Question: I have a collectionView and I have two problems. First, the scrolling is too laggy. My collectionView receives the data from an API in url and look like this:

This is my code:
'''
extension ViewController: UICollectionViewDelegate, UICollectionViewDataSource {
func collectionView(_ collectionView: UICollectionView, numberOfItemsInSection section: Int) -> Int {
if imageUrl.count >= 4 {
activity.stopAnimating()
activity.isHidden = true
}else{
DispatchQueue.main.async {
self.myCollectionView.reloadData()
}
}
return imageUrl.count
}
func collectionView(_ collectionView: UICollectionView, cellForItemAt indexPath: IndexPath) -> UICollectionViewCell {
let cell = myCollectionView.dequeueReusableCell(withReuseIdentifier: "myViewCell", for: indexPath) as! myViewCell
if let url = NSURL(string: imageUrl[indexPath.row]){
if let data = NSData(contentsOf: url as URL){
cell.carImageView.contentMode = UIViewContentMode.scaleAspectFit
cell.carImageView.image = UIImage(data: data as Data)
}
}
cell.firstLabel.text = firstLabelArray[indexPath.row]
if secondLabelArray != []{
cell.secondLabel.text = secondLabelArray[indexPath.row]
}
return cell
}
}
'''
The second problem that I have is I need refresh only the third cell in my collection view. That is my secondLabel but when I try with 'myCollectionView.reloadData()' that reloads all of my cells. I need to refresh the third cell every second.
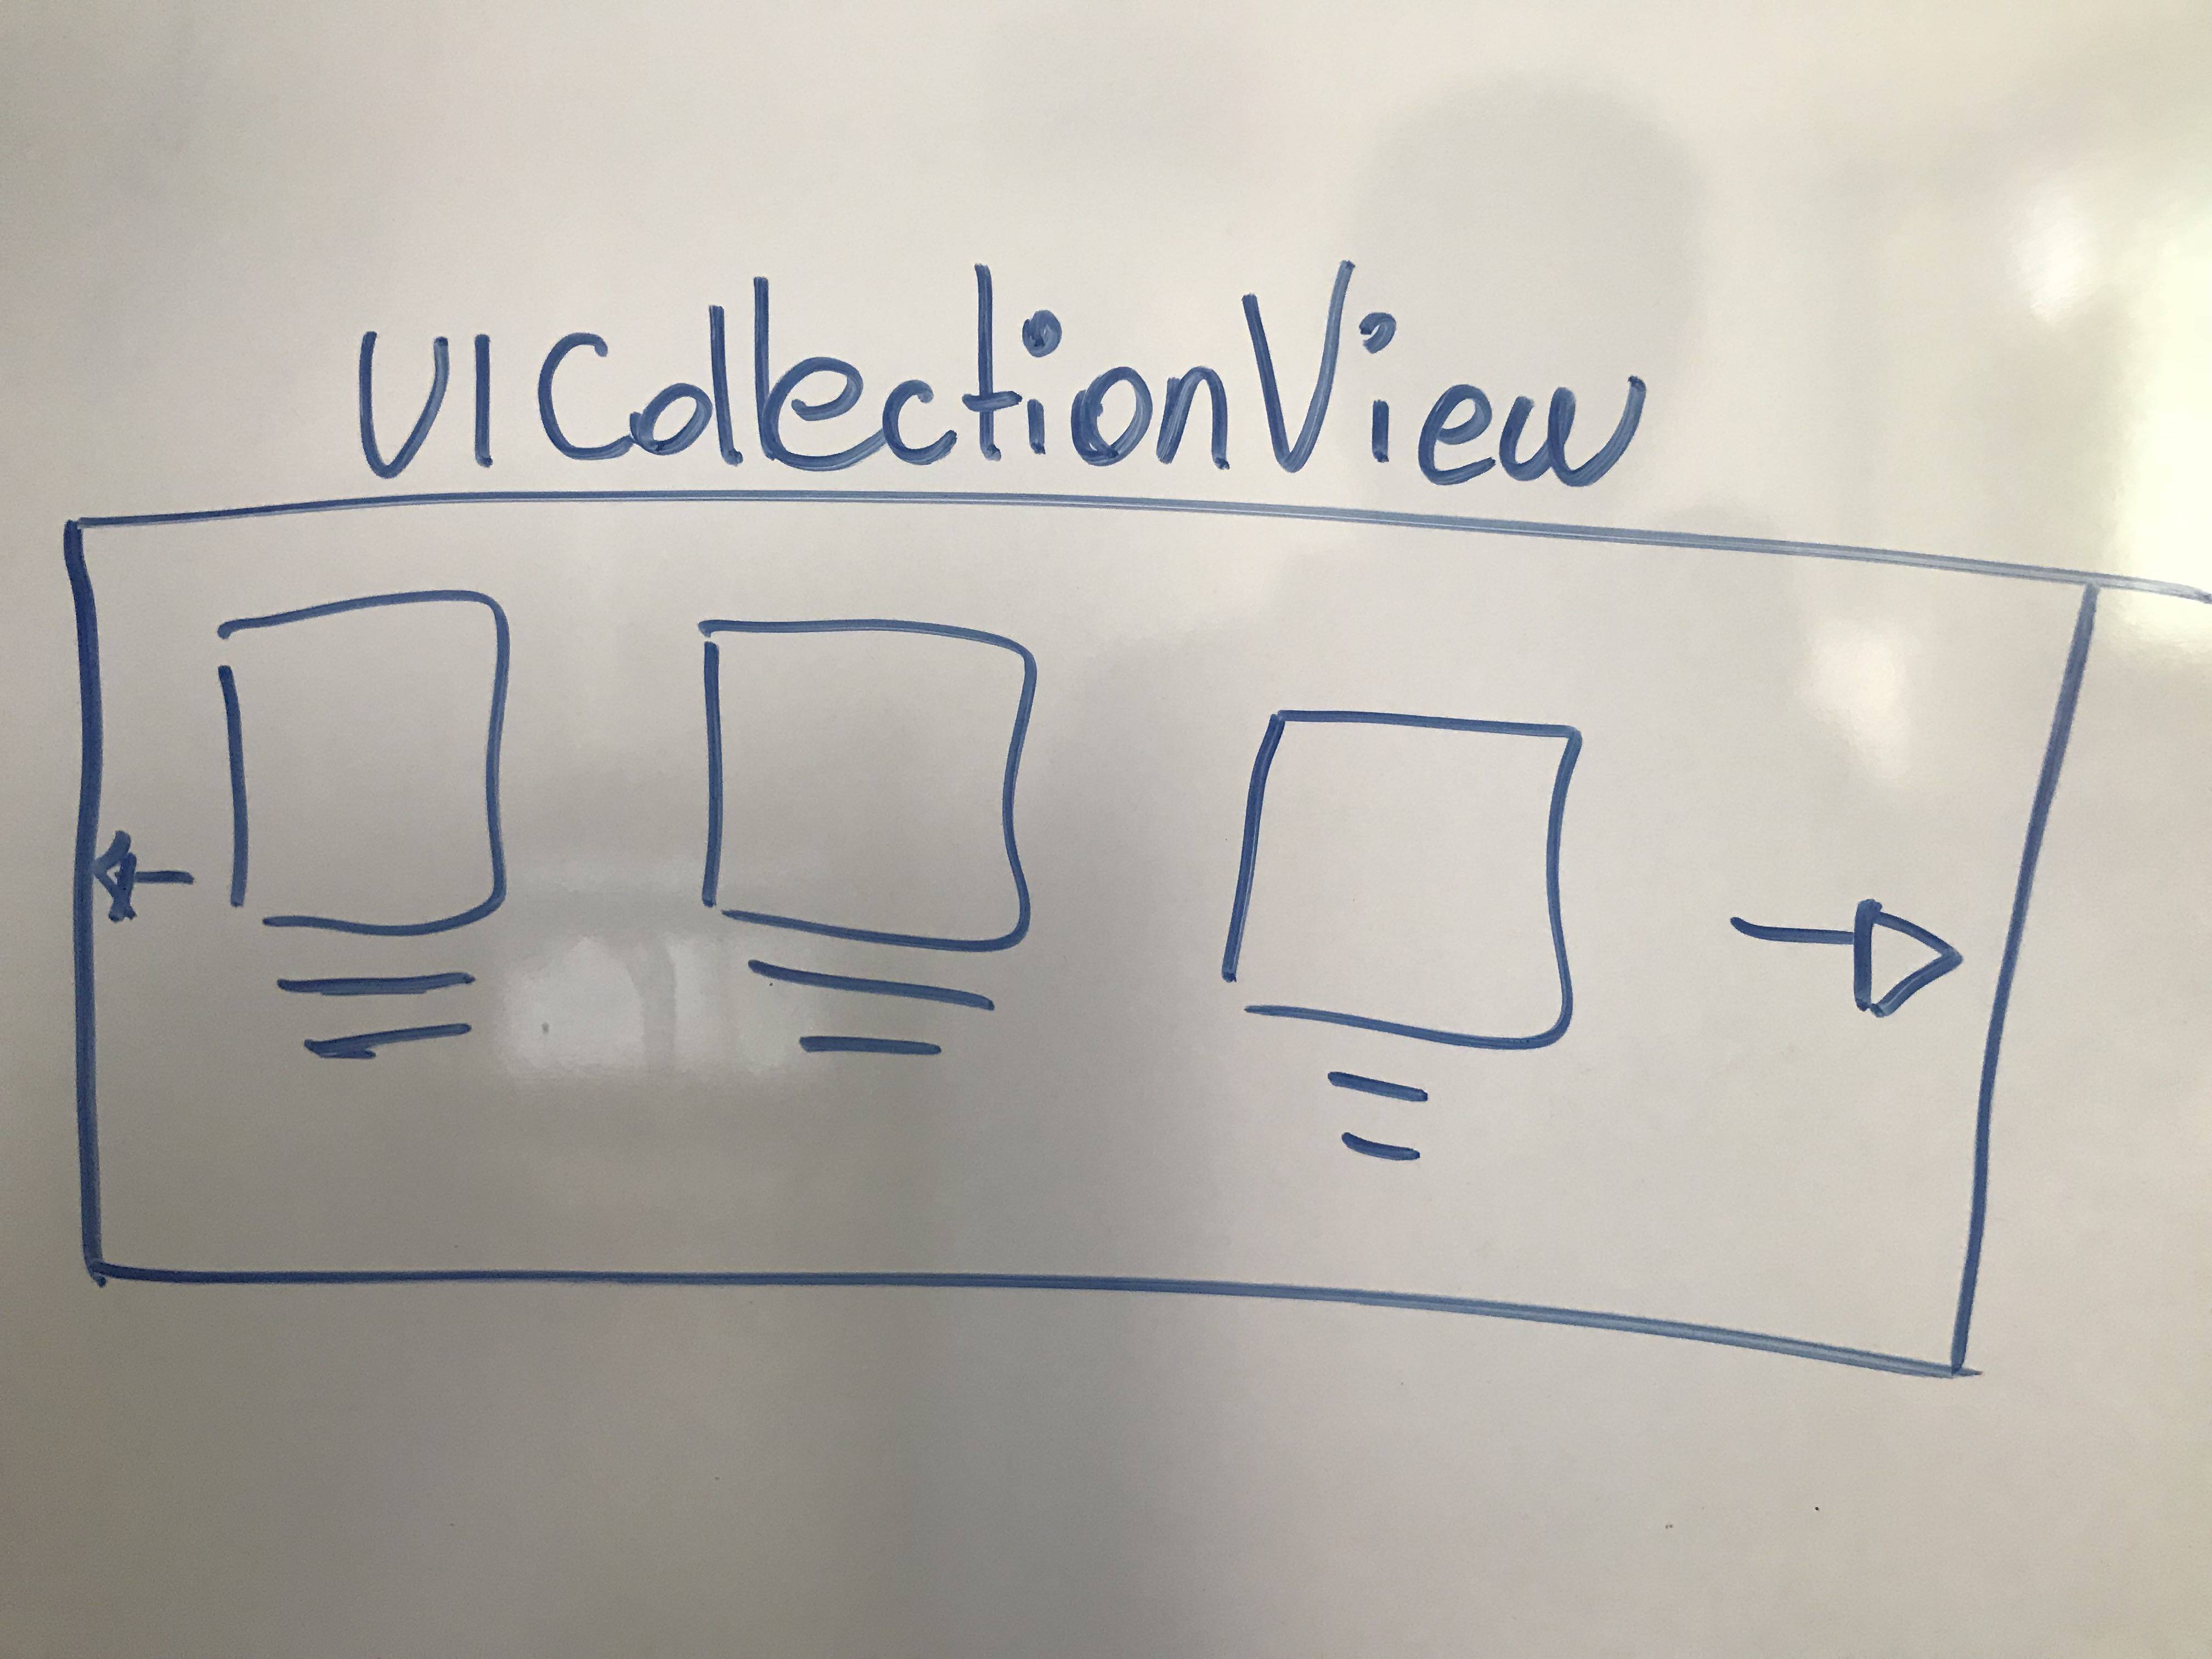
Answer: The problem with the lag in the collectionView can be the way tha you use NSData, consider use Alamofire Image, like this
'''
if imageUrl.count > 0 {
let eachImage = imageUrl[indexPath.row]
Alamofire.request(eachImage).responseImage(completionHandler: {(response) in
print("answer\(response)")
if let image = response.result.value{
DispatchQueue.main.async {
cell.ImageView.image = image
}
}
})
}
'''